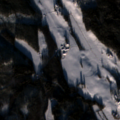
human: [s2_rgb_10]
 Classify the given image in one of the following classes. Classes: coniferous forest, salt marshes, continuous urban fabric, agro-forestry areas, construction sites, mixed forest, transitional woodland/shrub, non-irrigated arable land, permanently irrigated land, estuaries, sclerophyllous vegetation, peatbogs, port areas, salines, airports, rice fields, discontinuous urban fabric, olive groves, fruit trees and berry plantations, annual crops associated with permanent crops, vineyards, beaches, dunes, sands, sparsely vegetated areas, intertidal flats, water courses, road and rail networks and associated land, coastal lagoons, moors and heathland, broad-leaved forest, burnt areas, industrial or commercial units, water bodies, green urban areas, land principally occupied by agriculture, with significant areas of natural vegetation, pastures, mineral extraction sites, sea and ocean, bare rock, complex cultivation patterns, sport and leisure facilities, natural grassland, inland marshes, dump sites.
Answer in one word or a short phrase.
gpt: land principally occupied by agriculture, with significant areas of natural vegetation, coniferous forest, mixed forest